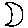
Label: moon